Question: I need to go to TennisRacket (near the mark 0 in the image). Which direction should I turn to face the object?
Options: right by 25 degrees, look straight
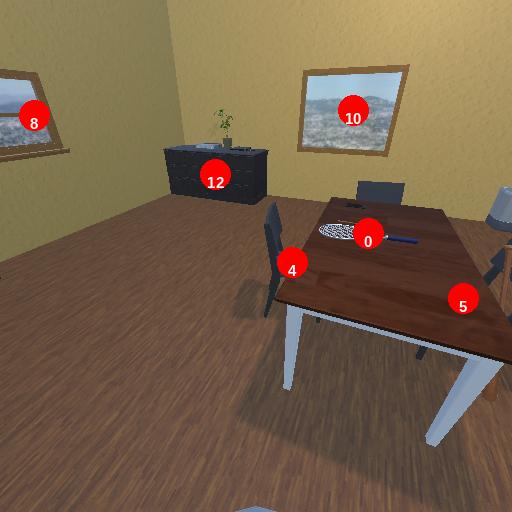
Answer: right by 25 degrees